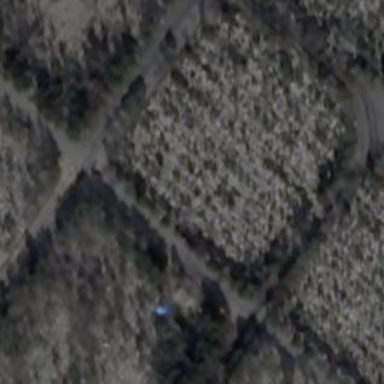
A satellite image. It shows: Cemetery.